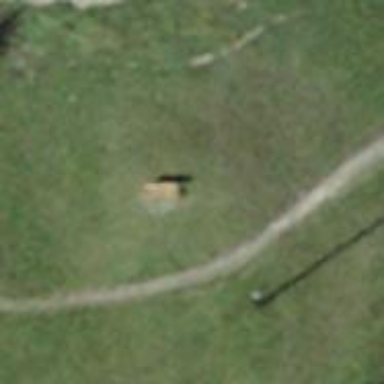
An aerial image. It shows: Bench for seating.